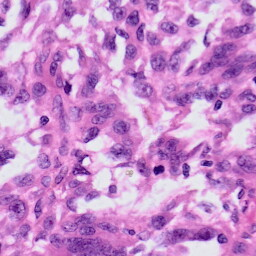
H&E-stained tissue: Skin